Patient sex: F
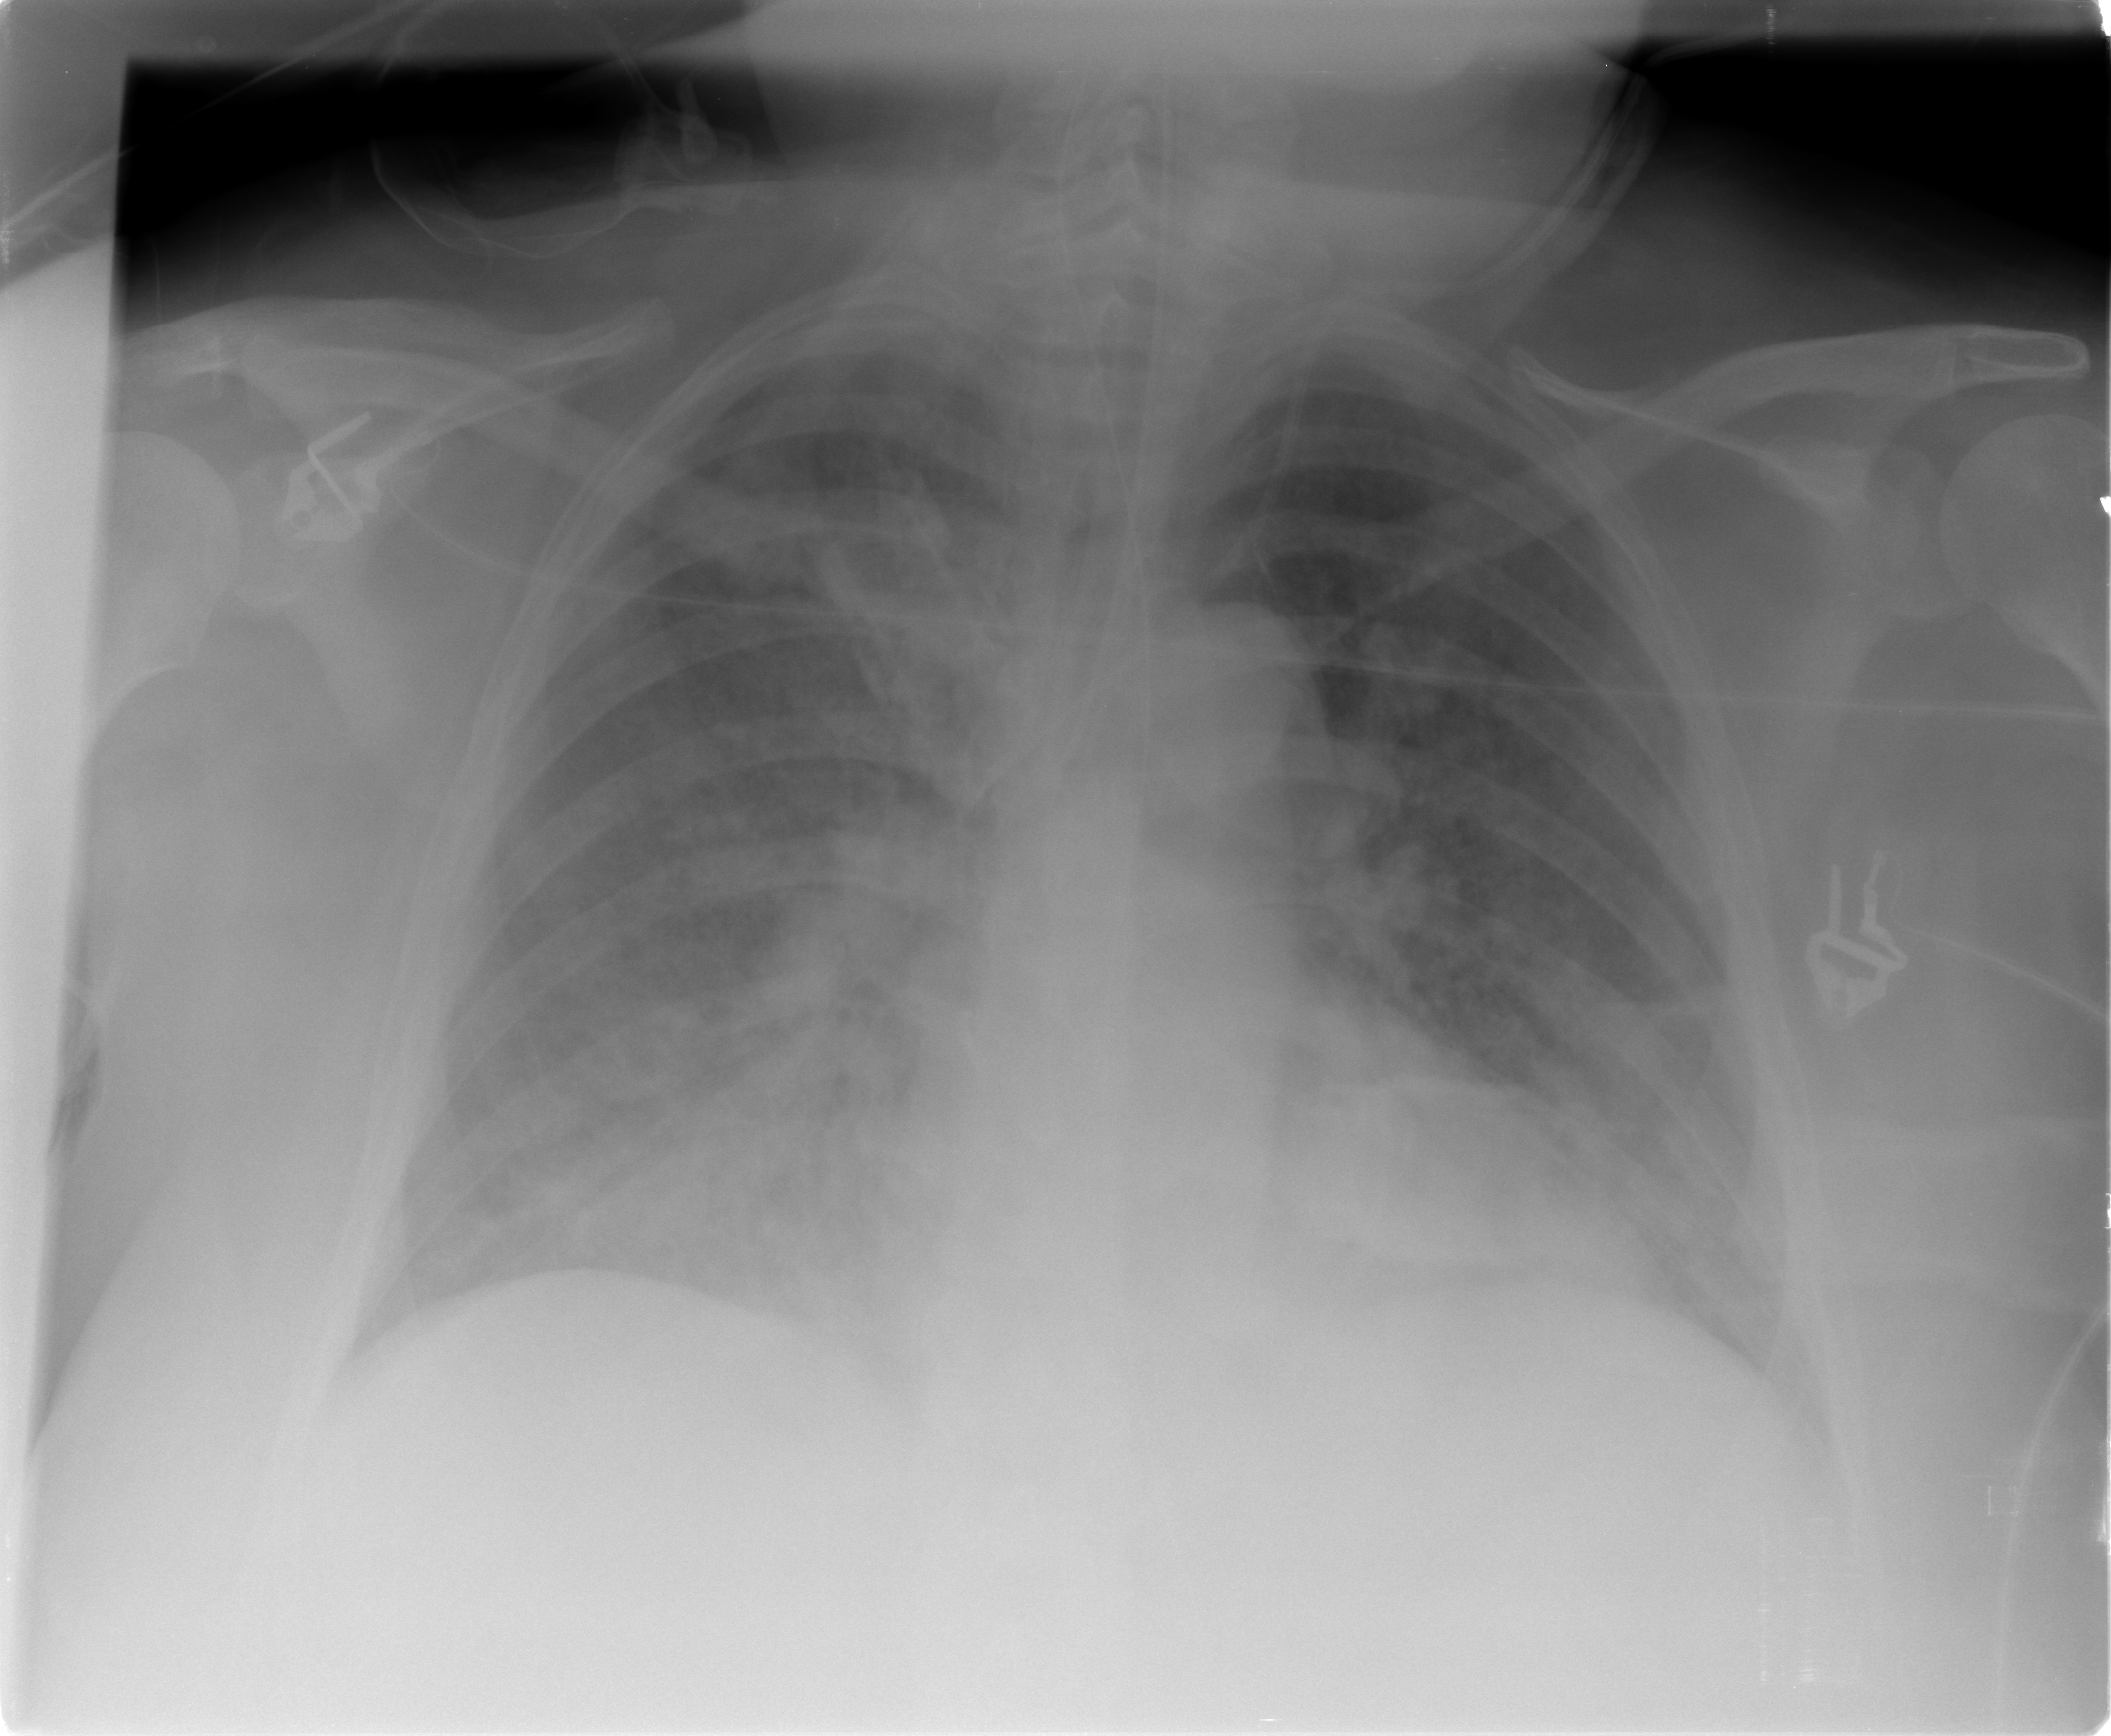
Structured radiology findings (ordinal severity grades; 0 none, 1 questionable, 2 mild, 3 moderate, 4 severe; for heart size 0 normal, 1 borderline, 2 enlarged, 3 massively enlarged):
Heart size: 2
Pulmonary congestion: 3
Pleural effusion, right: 1
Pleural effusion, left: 1
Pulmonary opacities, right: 3
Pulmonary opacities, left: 3
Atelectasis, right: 3
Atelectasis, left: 3